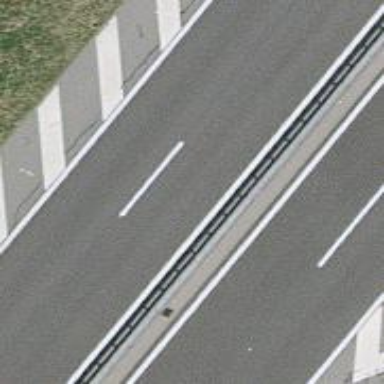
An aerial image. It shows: View of motorway.